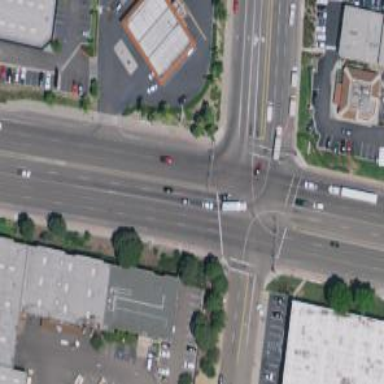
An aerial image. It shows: Secondary road with separate asphalt sidewalk.